Question: I want to plot some scatter plots over the map of a country (an image). The idea is to depict the data visualization of the area at which the plot is plotted.
So, this is how I plot the image of the <URL>, where the circles I have drawn towards the top left and the middle are where I would like to display my scatter plots:
'''
import numpy as np
import matplotlib.pyplot as plt
fig=plt.figure(figsize=(10,15))
im = plt.imread("usa-states-map.jpg")
implot = plt.imshow(im, extent=[0, 200, 0, 150])
# A circle in the upper left region
theta=np.linspace(0,2*np.pi,50)
faux_radius = 15
z=np.cos(theta)*faux_radius + 45
t=np.sin(theta)*faux_radius + 130
plt.plot(z,t)
# A circle in the middle region
theta=np.linspace(0,3*np.pi,50)
faux_radius = 15
z=np.cos(theta)*faux_radius + 100
t=np.sin(theta)*faux_radius + 80
plt.plot(z,t)
'''
This plots the image like so:
<URL>
I proceed to plot the scatter plots like so:
'''
import numpy as np
import matplotlib.pyplot as plt
fig=plt.figure(figsize=(10,15))
im = plt.imread("usa-states-map.jpg")
implot = plt.imshow(im, extent=[0, 200, 0, 150])
# A circle in the upper left region
theta=np.linspace(0,2*np.pi,50)
faux_radius = 15
z=np.cos(theta)*faux_radius + 45
t=np.sin(theta)*faux_radius + 130
plt.plot(z,t)
# A circle in the middle region
theta=np.linspace(0,3*np.pi,50)
faux_radius = 15
z=np.cos(theta)*faux_radius + 100
t=np.sin(theta)*faux_radius + 80
plt.plot(z,t)
# Scatter plot 1
ax1 = plt.subplot(2,2,1)
ax1.scatter(x_1_a, y_1_a, marker="s")
ax1.scatter(x_1_b, y_1_b, marker="o")
# Scatter plot 2
ax1 = plt.subplot(2,2,2)
ax1.scatter(x_2_a, y_2_a, marker="s")
ax1.scatter(x_2_a, y_2_b, marker="o")
'''
But the output it produces does not display the background image, and only plots the scatter plots:
[]
I even tried using 'zorder' which is supposed to tell matplotlib which plot should come on top and which on bottom, but to no avail - it produces the same output as above:
'''
implot = plt.imshow(im, extent=[0, 200, 0, 150], zorder=1)
...
...
...
# Scatter plot 1
ax1 = plt.subplot(2,2,1)
ax1.scatter(x_1_a, y_1_a, marker="s", zorder=2)
ax1.scatter(x_1_b, y_1_b, marker="o", zorder=2)
# Scatter plot 2
ax1 = plt.subplot(2,2,2)
ax1.scatter(x_2_a, y_2_a, marker="s", zorder=3)
ax1.scatter(x_2_a, y_2_b, marker="o", zorder=3)
'''
How do I fix this to get the desired result? I don't even need the 2 circles to be present on the map actually - those were just to illustrate where I would like to plot the 2 scatter plots. Thanks.
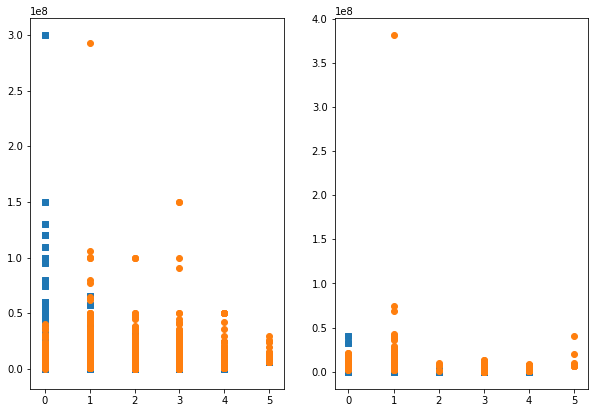
Answer: I was able to solve the problem using the 'plt.axes' suggestion in the comments:
'''
from mpl_toolkits.axes_grid.inset_locator import inset_axes
import matplotlib.pyplot as plt
import numpy as np
fig = plt.figure(figsize=(10, 15),facecolor='white')
ax = fig.add_axes([0, 0, 1, 1])
ax.axis('off')
im = plt.imread("usa-states-map.jpg")
implot = plt.imshow(im)
plt.xticks([])
plt.yticks([])
# this is an inset axes over the main axes for the top left region
a = plt.axes([.2, .6, .2, .1], facecolor='w')
plt.scatter(x_1_a, y_1_a, marker="s")
plt.scatter(x_1_b, y_1_b, marker="o")
plt.legend(['%.2f%%' %(100*len(x_1_a)/(len(x_1_a)+len(y_1_a))), '%.2f%%' %(100*len(y_1_a)/(len(x_1_a)+len(y_1_a)))], loc='upper right');
# this is an inset axes over the main axes for the middle region
a = plt.axes([.45, .45, .2, .1], facecolor='w')
plt.scatter(x_2_a, y_2_a, marker="s")
plt.scatter(x_2_b, y_2_b, marker="o")
plt.legend(['%.2f%%' %(100*len(x_2_b)/(len(x_2_b)+len(y_2_b))), '%.2f%%' %(100*len(y_2_b)/(len(x_2_b)+len(y_2_b)))], loc='upper right');
plt.show()
'''
<URL>